Breast ultrasound image
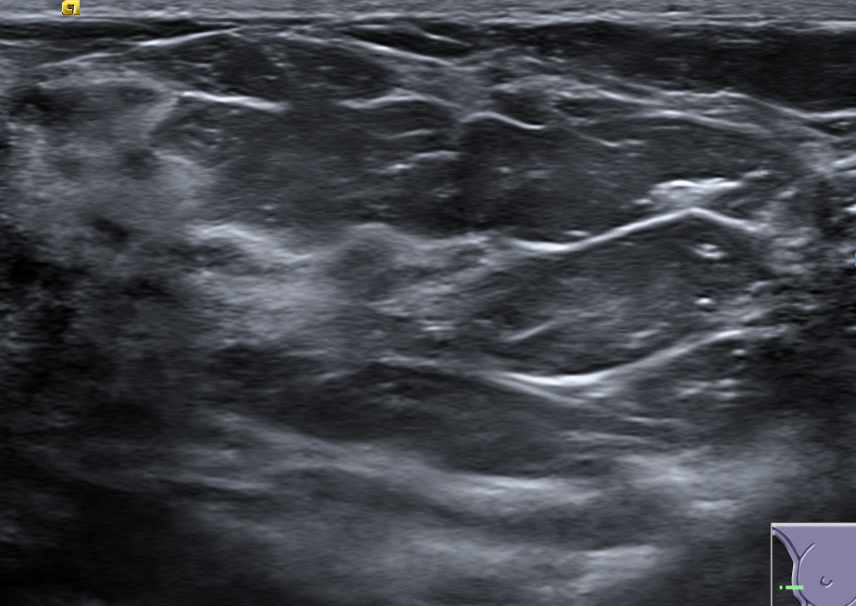
Diagnosis: normal